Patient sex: F
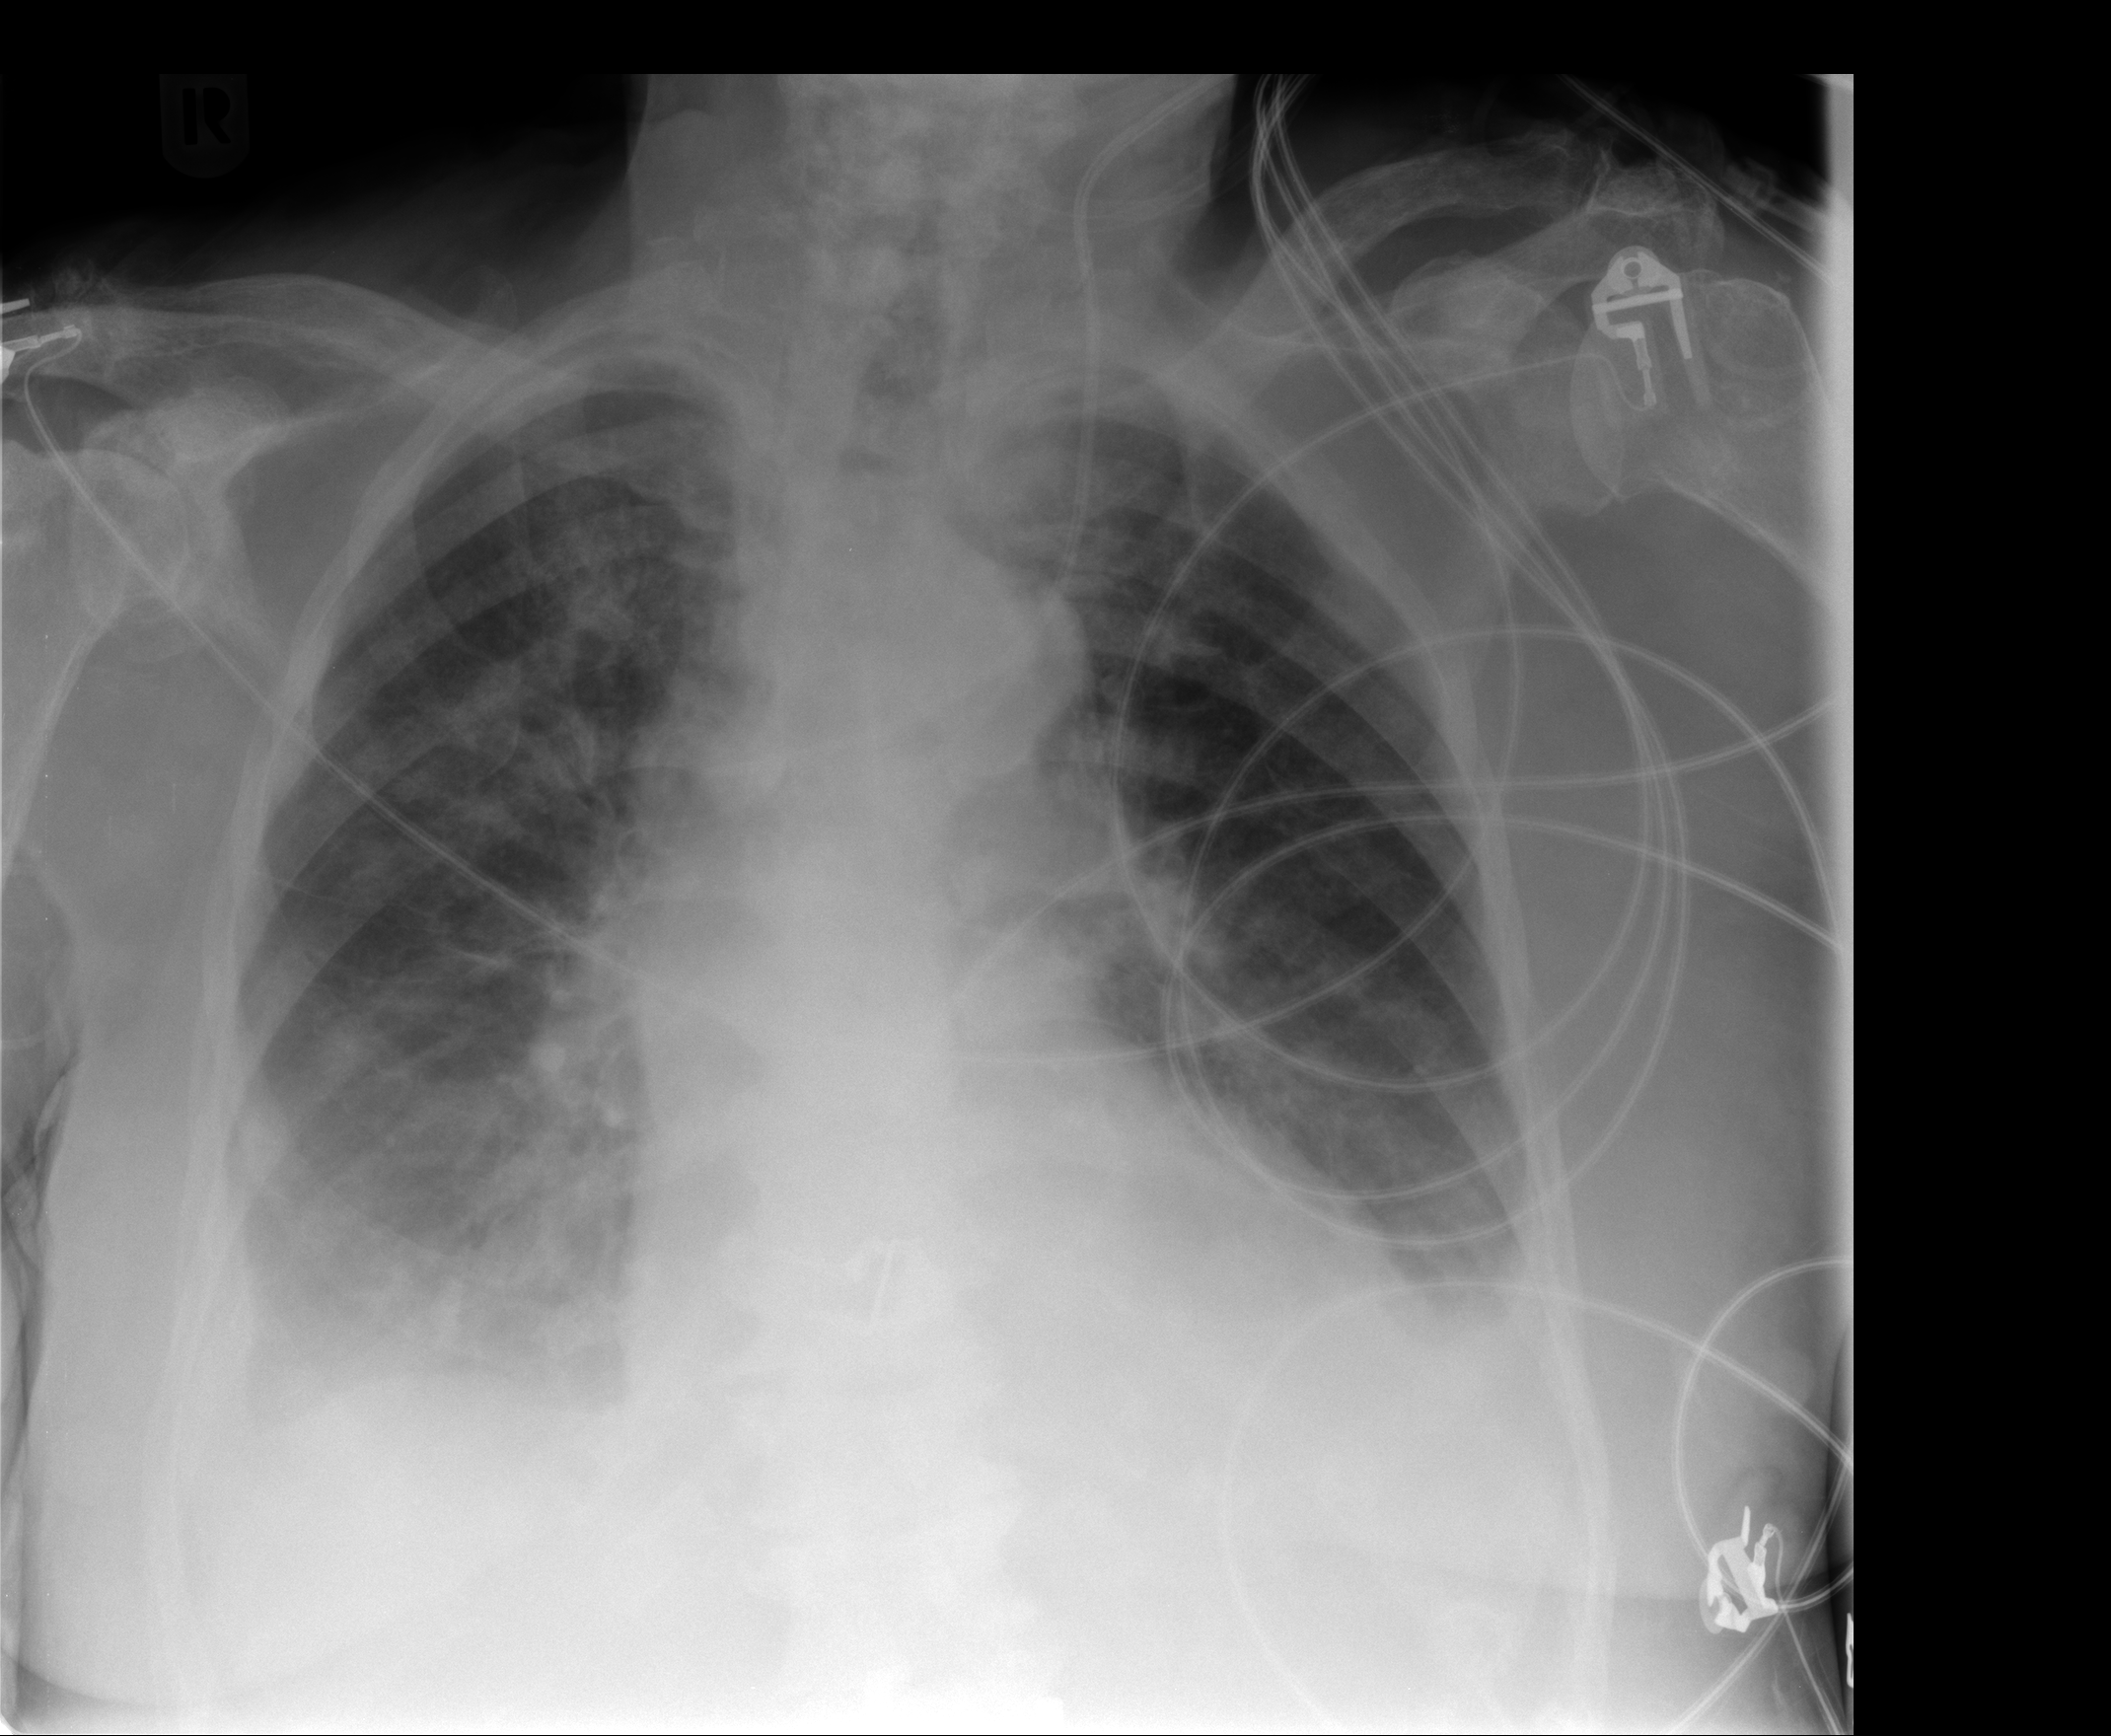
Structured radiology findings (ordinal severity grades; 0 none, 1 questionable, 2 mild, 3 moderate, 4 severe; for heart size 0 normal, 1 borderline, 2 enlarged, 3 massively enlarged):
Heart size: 1
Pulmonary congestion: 2
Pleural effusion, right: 2
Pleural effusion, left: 2
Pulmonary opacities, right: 2
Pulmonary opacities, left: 0
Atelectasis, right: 2
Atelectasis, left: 2